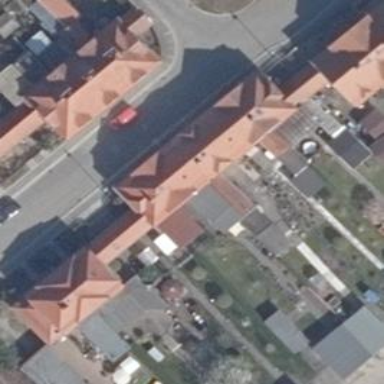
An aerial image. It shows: Hipped red residential building.